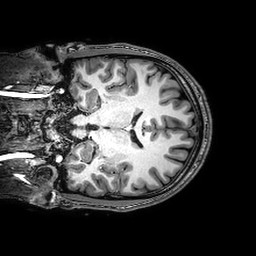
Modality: T1w
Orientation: coronal
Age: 25
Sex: male
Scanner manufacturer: philips
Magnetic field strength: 3 T
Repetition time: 0.008315 s
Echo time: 0.00382 s